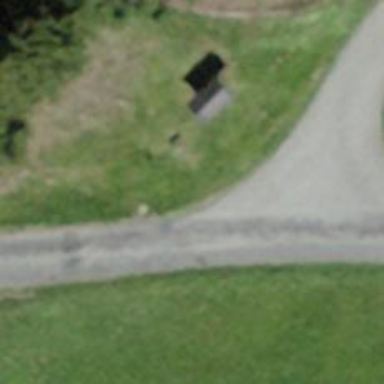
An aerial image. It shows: Bench.